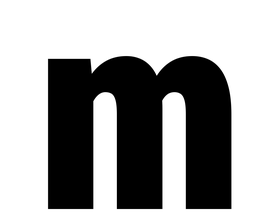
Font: Roboto_Condensed_Black